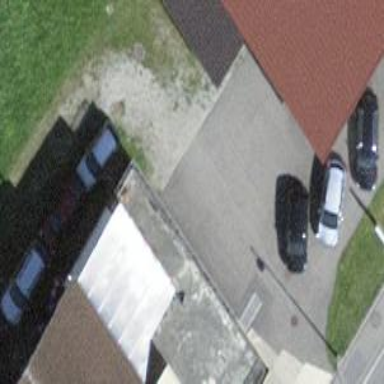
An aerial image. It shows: Car shop.